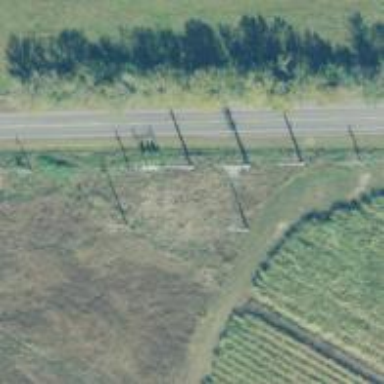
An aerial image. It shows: Power pole.